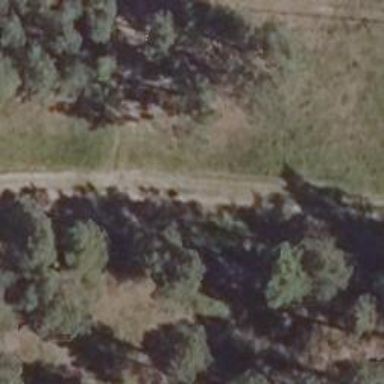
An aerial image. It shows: Track with grade3 tracktype.